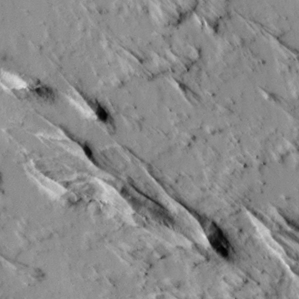
Label: non_frost